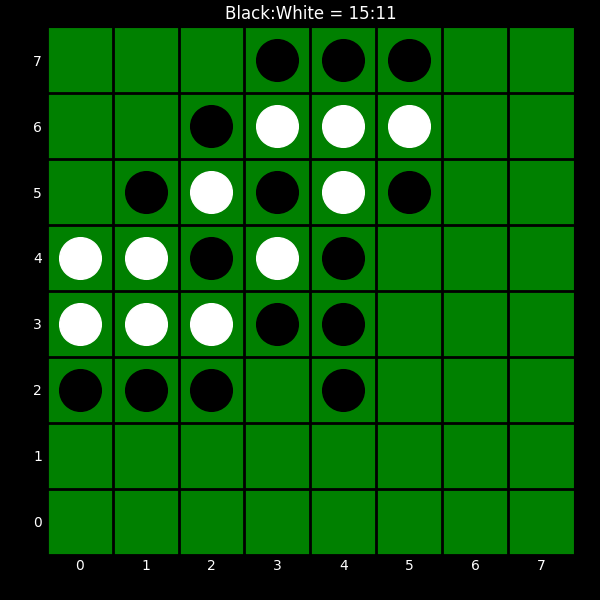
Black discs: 15
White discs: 11